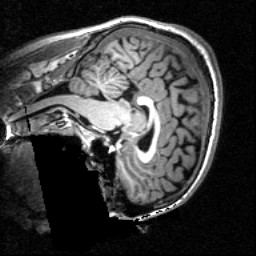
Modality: T1w
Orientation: sagittal
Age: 25
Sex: male